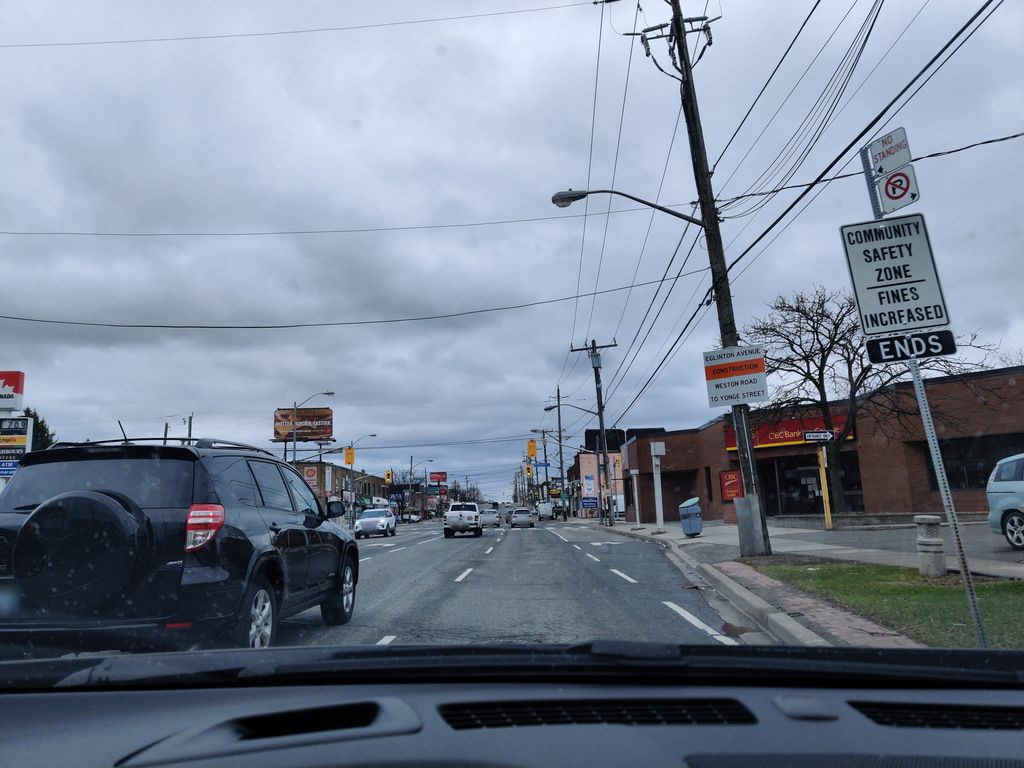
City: toronto